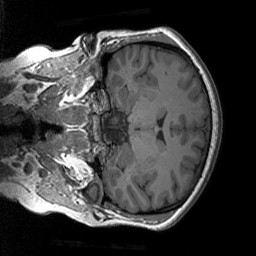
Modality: T1w
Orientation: coronal
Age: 22
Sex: female
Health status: healthy
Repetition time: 1.9 s
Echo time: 0.00252 s